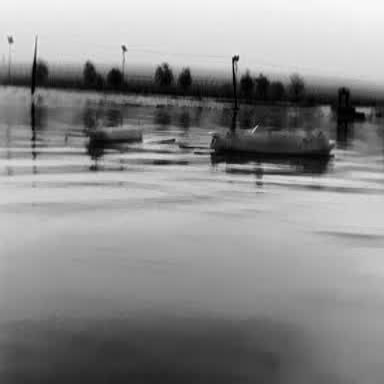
There are two objects shown in the infrared image, including a container_ship, and a liner.